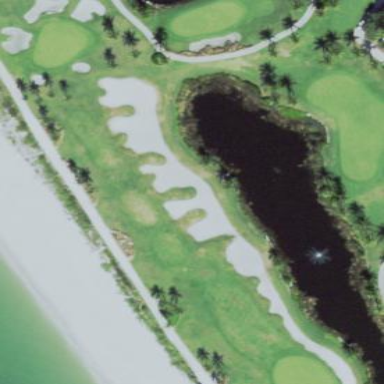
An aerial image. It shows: Sand bunker on golf course.